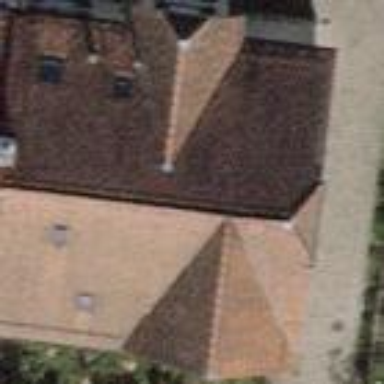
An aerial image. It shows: Building with apartments featuring tiled roof.